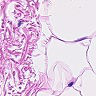
Metastatic tissue present: no